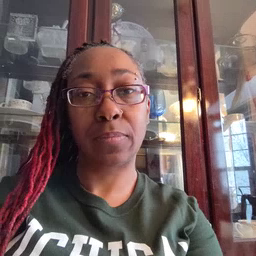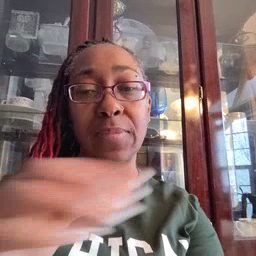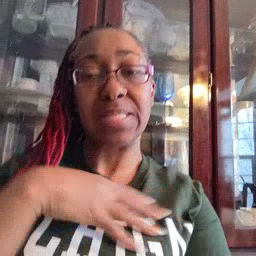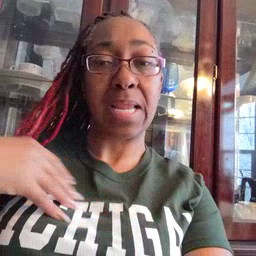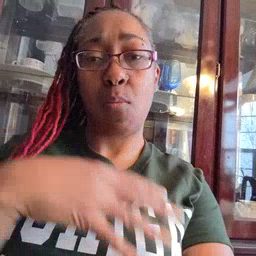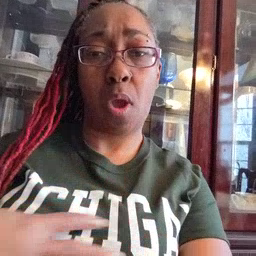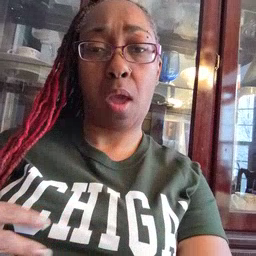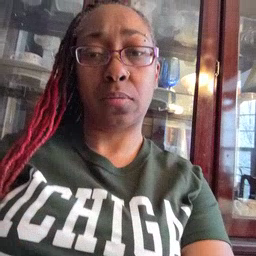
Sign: zebra